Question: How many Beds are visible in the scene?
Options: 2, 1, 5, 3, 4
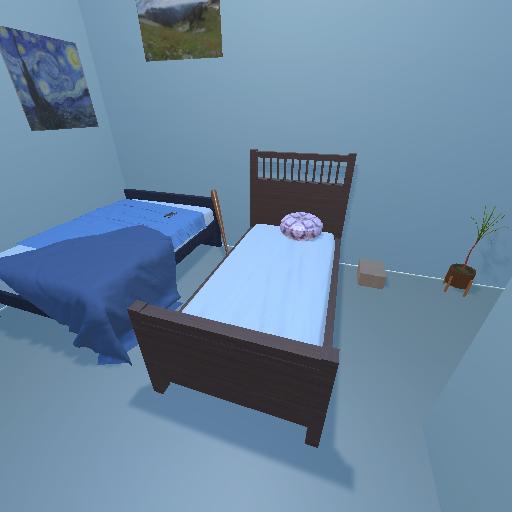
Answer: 2